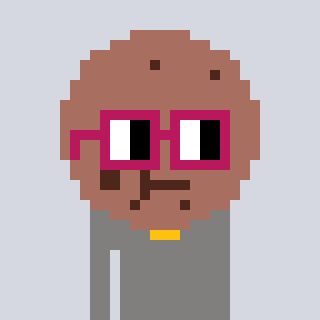
a pixel art character with square dark red glasses, a cookie-shaped head and a bluegrey-colored body on a cool background